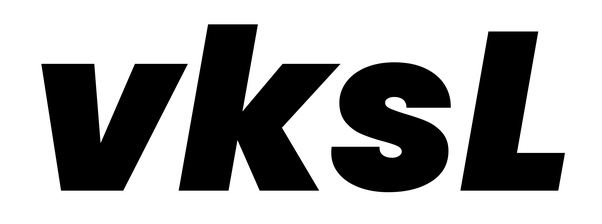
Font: Poppins-BlackItalic